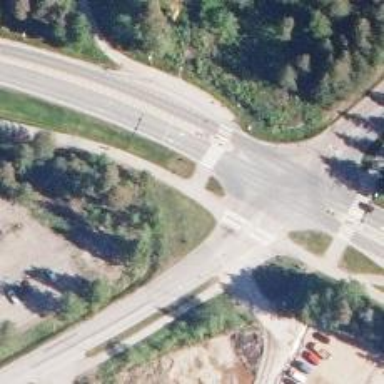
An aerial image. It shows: Zebra crossing on the road.